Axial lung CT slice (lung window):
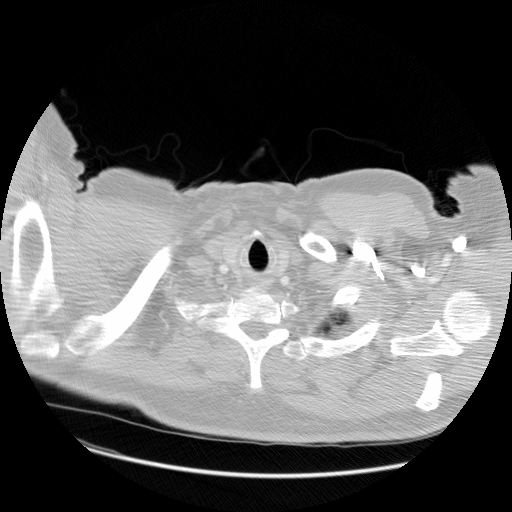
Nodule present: no